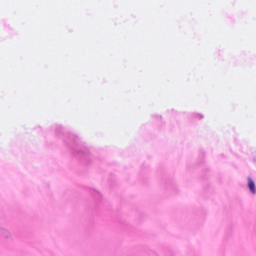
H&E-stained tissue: Breast